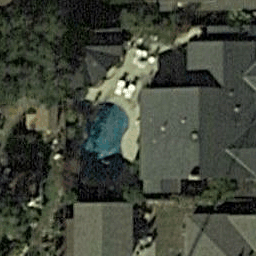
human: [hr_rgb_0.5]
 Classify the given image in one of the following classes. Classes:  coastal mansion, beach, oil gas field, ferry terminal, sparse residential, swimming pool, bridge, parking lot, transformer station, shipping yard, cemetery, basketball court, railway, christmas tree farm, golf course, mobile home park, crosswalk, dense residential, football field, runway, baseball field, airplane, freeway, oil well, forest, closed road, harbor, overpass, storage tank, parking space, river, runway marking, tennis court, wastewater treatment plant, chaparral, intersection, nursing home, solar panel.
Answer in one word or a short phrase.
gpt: swimming pool